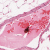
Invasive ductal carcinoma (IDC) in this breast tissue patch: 0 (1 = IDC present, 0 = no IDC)